Current action and preconditions to check: trajectory_clear

Your task: For each precondition in the list above, predict whether it will hold at this action.

Consider the current scene as observed from the mobile robot's camera, and analyze the predicted future states of all dynamic agents (e.g., people, animals, vehicles, or any moving entities) within the NEXT SECOND.

IMPORTANT: Only answer "very likely" if you are absolutely certain—based on strong, clear evidence—that a dynamic agent will violate the precondition in the predicted future state. Do NOT answer "very likely" for unlikely, ambiguous, or low-probability risks.

Ask yourself for each precondition: Is there a high probability, with clear and convincing evidence, that the predicted future states of any dynamic agent will interfere with the predicted future state of the currently executing action within the NEXT SECOND, causing that precondition to fail?

Assess the risk level based on these predictions. Use "likely" or "very likely" if motions create a clear risk of interference.

Use "neutral" or "improbable" if agents are nearby but their predicted paths are clearly diverging or non-conflicting.

Failure Risk Categories: "very improbable", "improbable", "neutral", "likely", "very likely"

Answer Format: Output ONLY the probability_of_failure value from these categories: "very improbable", "improbable", "neutral", "likely", "very likely"

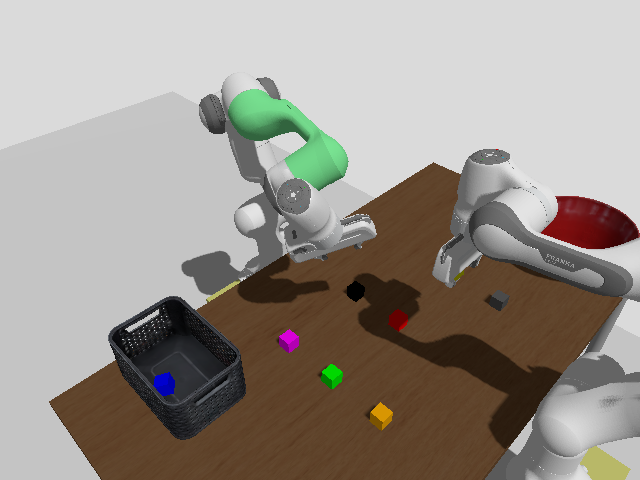

Answer: improbable